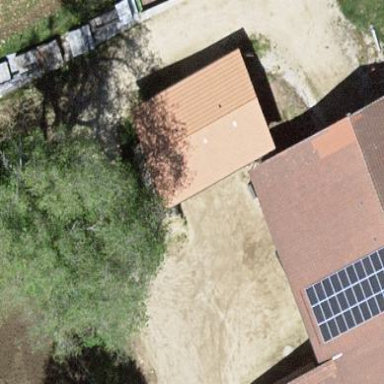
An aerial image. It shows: Farm auxiliary building.